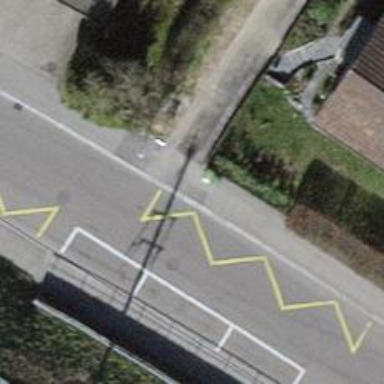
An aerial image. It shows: Bus stop with platform for public transport.